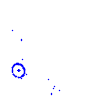
Particle: proton